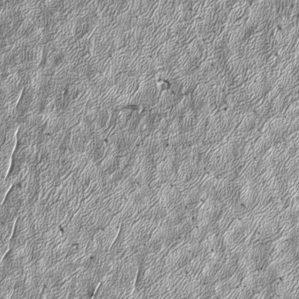
Label: frost